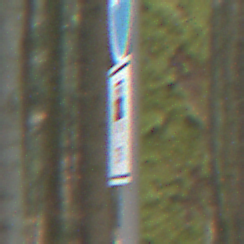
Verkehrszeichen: MehrfachbesetzePersonenkraftwagenFrei
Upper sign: Busssonderstreifen
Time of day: Midday
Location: Outdoor (Nature)
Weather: Overcast
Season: NotSpecified
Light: Natural